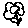
Label: flower